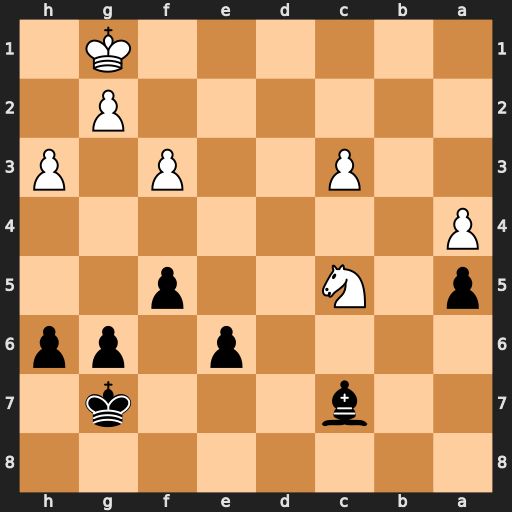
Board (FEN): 8/2b3k1/4p1pp/p1N2p2/P7/2P2P1P/6P1/6K1
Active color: b
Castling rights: -
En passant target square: -
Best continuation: Bb6 Kf1 Bxc5